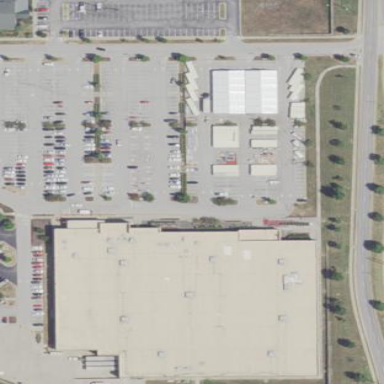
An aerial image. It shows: Department store building.